Interaction volume radius: 5 \u00c5
Interaction volume height: 30 \u00c5
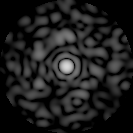
Disorder parameter: 0.8454